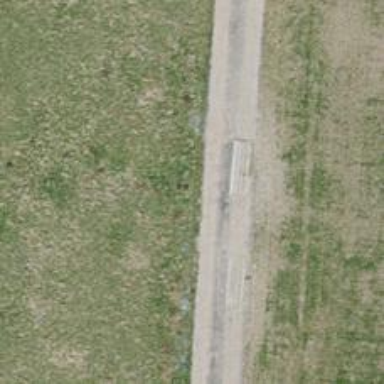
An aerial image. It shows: Track with grade 1 quality.